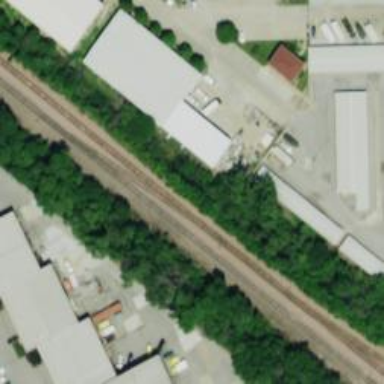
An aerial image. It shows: Rail spur service.